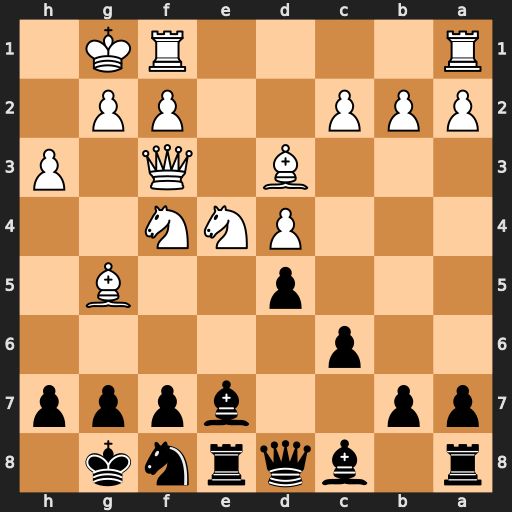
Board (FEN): r1bqrnk1/pp2bppp/2p5/3p2B1/3PNN2/3B1Q1P/PPP2PP1/R4RK1
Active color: b
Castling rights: -
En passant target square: -
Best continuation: dxe4 Bxe7 Qxe7